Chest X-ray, PA view. Patient: 57 years old, sex M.
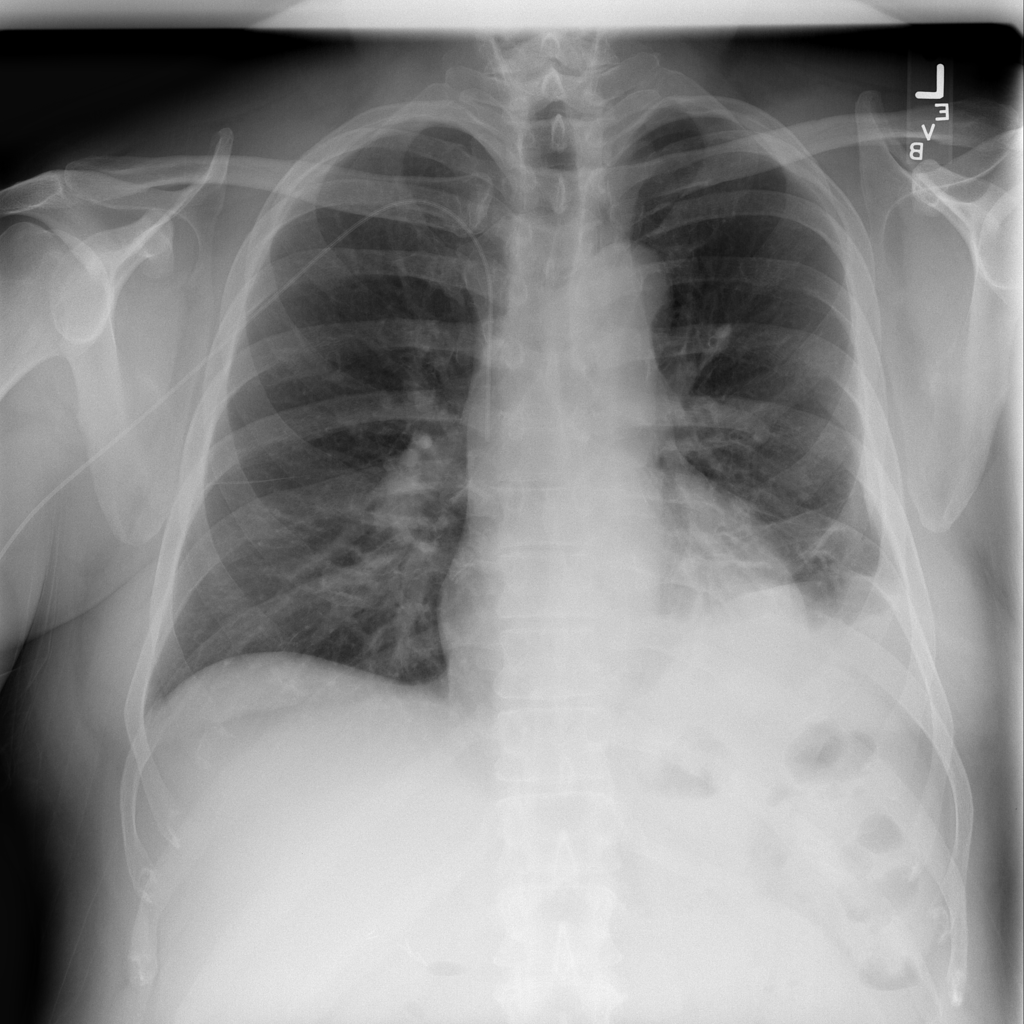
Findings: Effusion